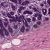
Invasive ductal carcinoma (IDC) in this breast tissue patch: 0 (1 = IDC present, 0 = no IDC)